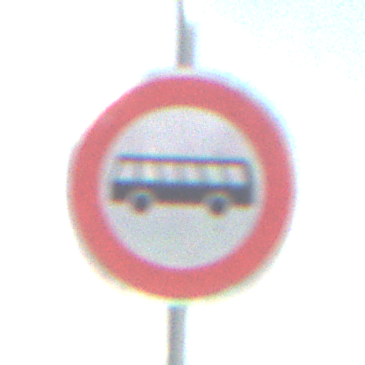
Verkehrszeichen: VerbotKraftomnibusse
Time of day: SunriseSunset
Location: Outdoor (Nature)
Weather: PartlyCloudy
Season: NotSpecified
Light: Natural